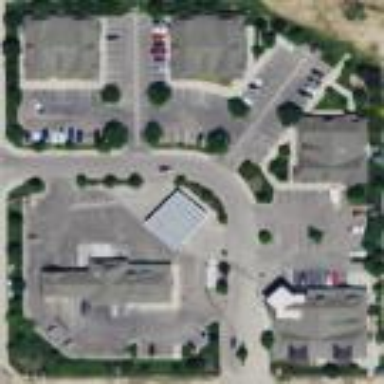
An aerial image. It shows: Commercial area.